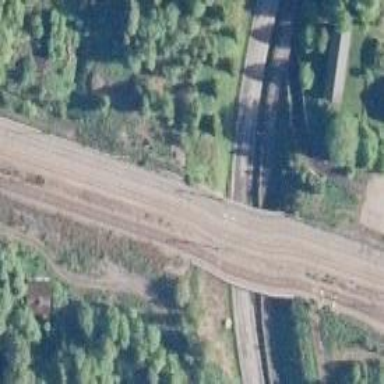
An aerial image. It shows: Continuous rail railway with electrified contact line.